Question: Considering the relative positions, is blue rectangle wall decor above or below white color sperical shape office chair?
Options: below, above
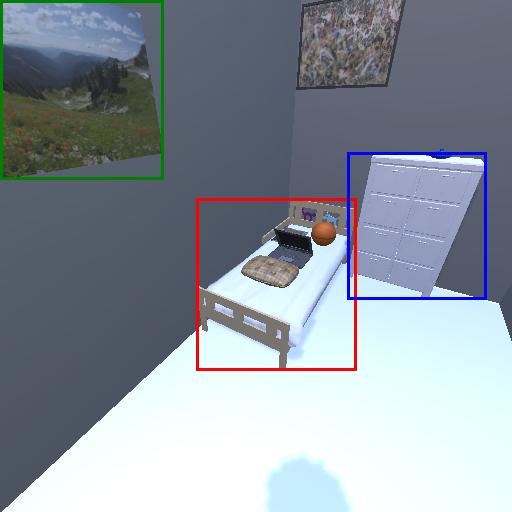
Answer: below